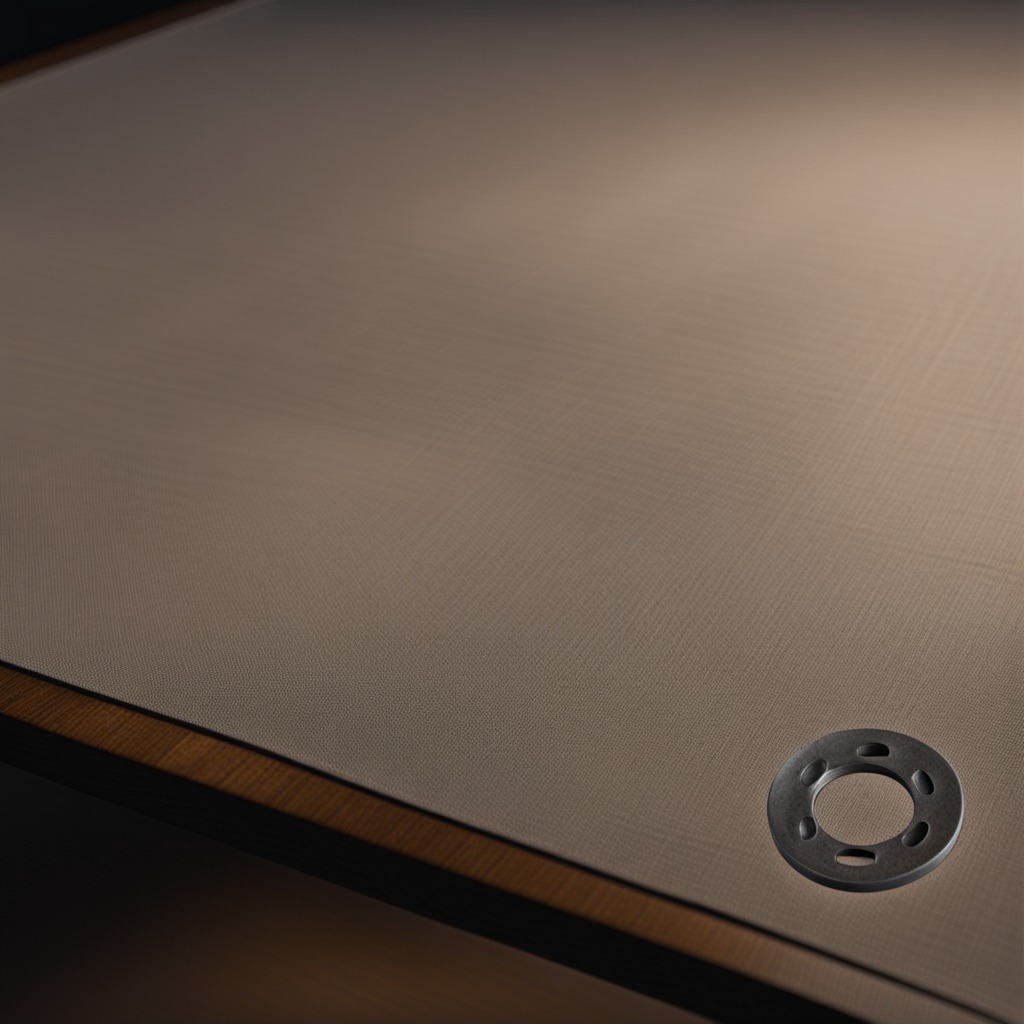
A flat metal washer lying on the wooden table.